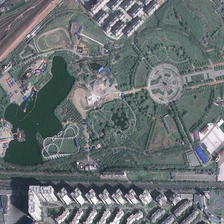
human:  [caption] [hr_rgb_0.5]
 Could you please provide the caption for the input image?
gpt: some buildings are near a park with many green trees and a pond .

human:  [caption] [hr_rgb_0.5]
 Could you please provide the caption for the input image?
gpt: some buildings are near a park with many green trees and a pond .

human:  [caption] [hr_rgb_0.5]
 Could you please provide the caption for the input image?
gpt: some buildings are near a park with many green trees and a pond .

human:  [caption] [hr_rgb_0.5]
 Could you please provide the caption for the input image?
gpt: some buildings are near a park with many green trees and a pond .

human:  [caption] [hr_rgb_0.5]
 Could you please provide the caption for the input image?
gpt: some buildings are near a park with many green trees and a pond .